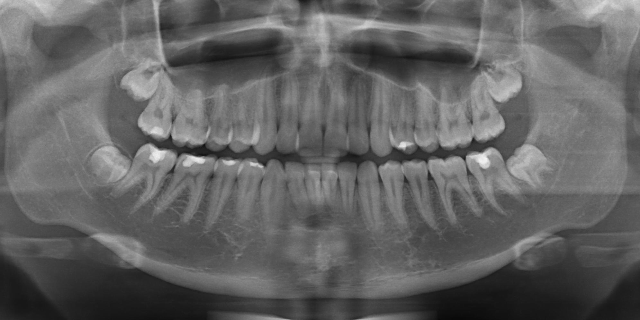
adult